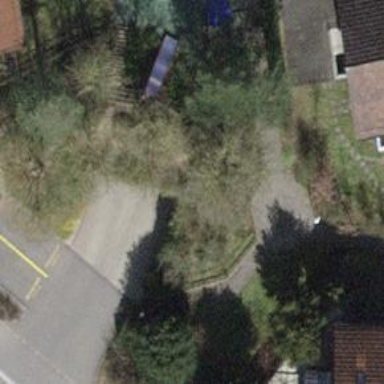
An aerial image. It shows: Parking entrance.